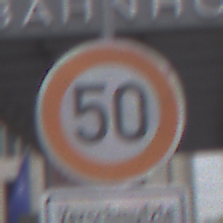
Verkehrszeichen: Geschwindigkeit50
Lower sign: HinweiseAufGefahrenDurchVerbaleAngabe4
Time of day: MorningAfternoon
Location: Outdoor (Urban)
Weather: Overcast
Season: NotSpecified
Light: Natural